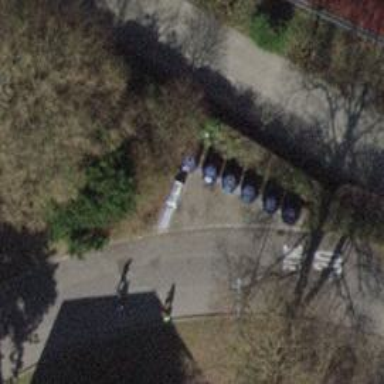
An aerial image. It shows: Recycling container for recycling.